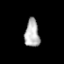
Tissue: prostate
Cell type: Epithelial cells
Senescence score: 0.2363
Nuclear area (px): 402
Mean DAPI intensity: 177.537